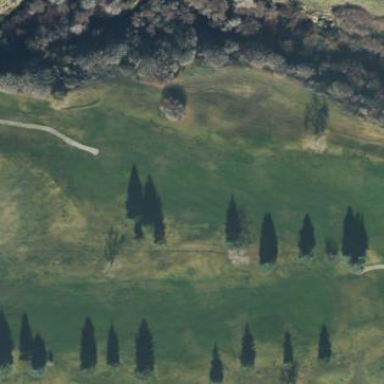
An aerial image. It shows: Golf fairway surrounded by grass.